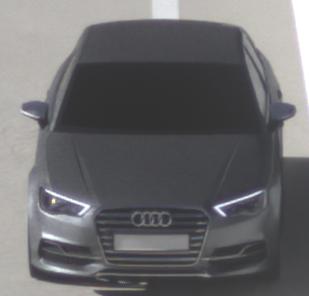
Make: Audi
Model: S3
Detailed model: 8V
Model produced from: 2013
Model produced until: 2020
Doors: 4
Color: gray
Road condition: dry road
Daytime: morning or afternoon
Contrast: high contrast